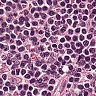
Metastatic tissue present: no